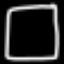
Label: square